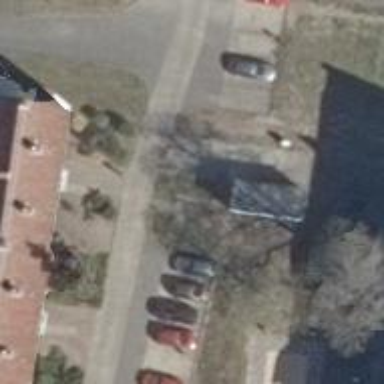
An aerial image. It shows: Concrete driveway.